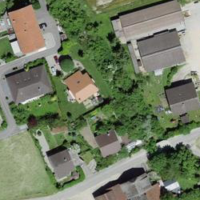
EUNIS habitat code: 54
Species observed at this site:
Ciconia ciconia
Delichon urbicum